Field crop: tomato
Growth stage: 2
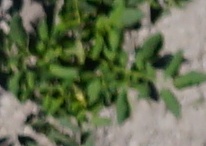
Species: tomato